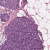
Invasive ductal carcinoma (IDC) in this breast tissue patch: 1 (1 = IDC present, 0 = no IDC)